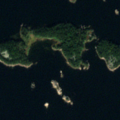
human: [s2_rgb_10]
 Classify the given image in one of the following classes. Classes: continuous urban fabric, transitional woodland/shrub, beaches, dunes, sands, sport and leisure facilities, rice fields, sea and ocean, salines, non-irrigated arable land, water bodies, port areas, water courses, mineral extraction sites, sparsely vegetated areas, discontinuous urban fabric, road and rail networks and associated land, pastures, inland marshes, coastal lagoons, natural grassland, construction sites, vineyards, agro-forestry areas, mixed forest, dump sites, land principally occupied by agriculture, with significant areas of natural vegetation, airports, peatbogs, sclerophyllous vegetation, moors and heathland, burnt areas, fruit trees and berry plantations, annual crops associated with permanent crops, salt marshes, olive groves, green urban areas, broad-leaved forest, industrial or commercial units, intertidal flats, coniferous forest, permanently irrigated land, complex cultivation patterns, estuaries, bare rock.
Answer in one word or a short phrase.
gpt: coniferous forest, sea and ocean